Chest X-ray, PA view. Patient: 52 years old, sex F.
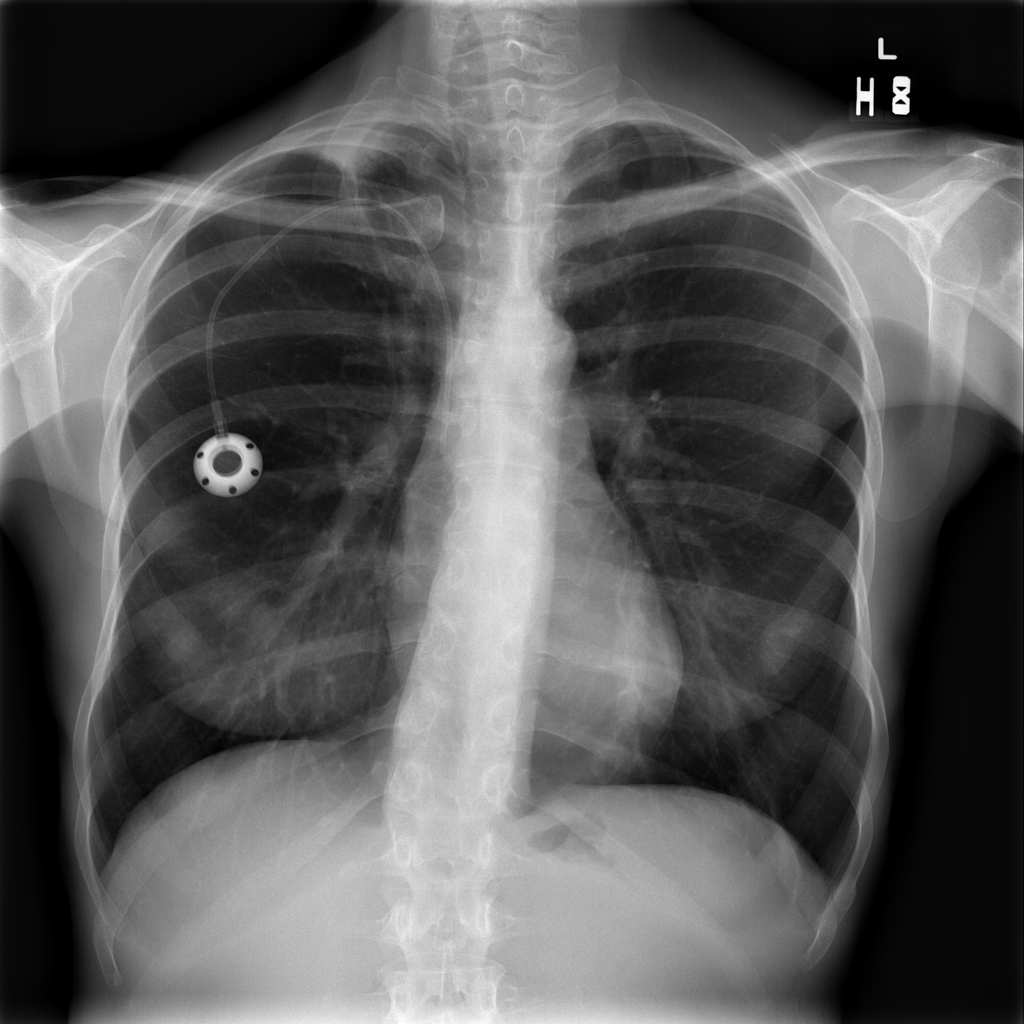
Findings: No Finding